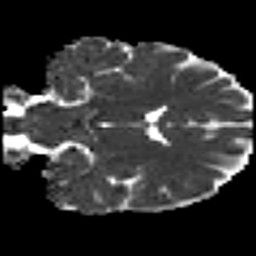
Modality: MD
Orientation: coronal
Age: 22
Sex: female
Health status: healthy
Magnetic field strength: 3 T
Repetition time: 8.4 s
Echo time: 0.0926 s